Current action and preconditions to check: trajectory_clear

Your task: For each precondition in the list above, predict whether it will hold at this action.

Consider the current scene as observed from the mobile robot's camera, and analyze the predicted future states of all dynamic agents (e.g., people, animals, vehicles, or any moving entities) within the NEXT SECOND.

IMPORTANT: Only answer "very likely" if you are absolutely certain—based on strong, clear evidence—that a dynamic agent will violate the precondition in the predicted future state. Do NOT answer "very likely" for unlikely, ambiguous, or low-probability risks.

Ask yourself for each precondition: Is there a high probability, with clear and convincing evidence, that the predicted future states of any dynamic agent will interfere with the predicted future state of the currently executing action within the NEXT SECOND, causing that precondition to fail?

Assess the risk level based on these predictions. Use "likely" or "very likely" if motions create a clear risk of interference.

Use "neutral" or "improbable" if agents are nearby but their predicted paths are clearly diverging or non-conflicting.

Failure Risk Categories: "very improbable", "improbable", "neutral", "likely", "very likely"

Answer Format: Output ONLY the probability_of_failure value from these categories: "very improbable", "improbable", "neutral", "likely", "very likely"

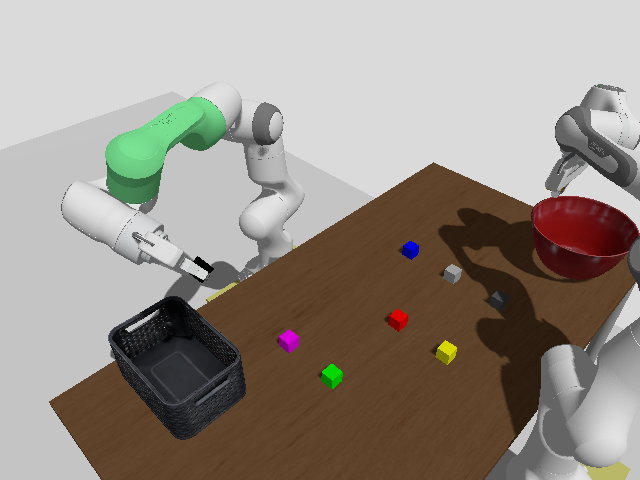

Answer: very improbable